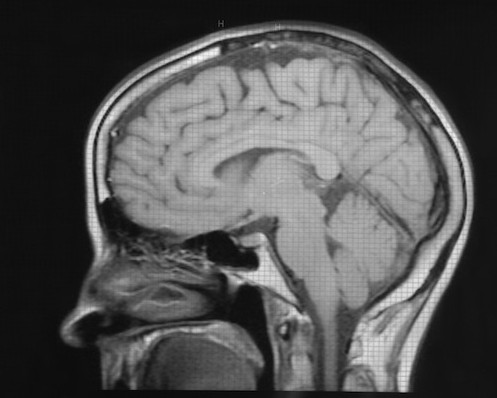
Label: notumor